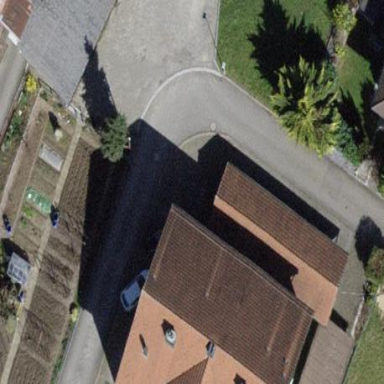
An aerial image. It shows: Group of garages.